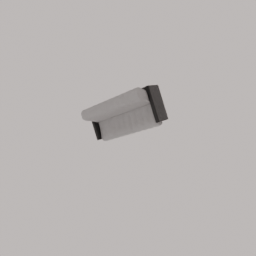
Label: furniture